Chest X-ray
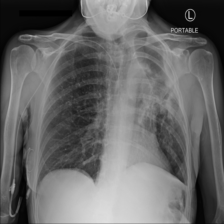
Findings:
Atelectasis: negative
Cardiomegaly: negative
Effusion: negative
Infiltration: negative
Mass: negative
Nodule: negative
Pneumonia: negative
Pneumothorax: negative
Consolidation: negative
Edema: negative
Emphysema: negative
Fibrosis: negative
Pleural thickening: negative
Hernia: negative